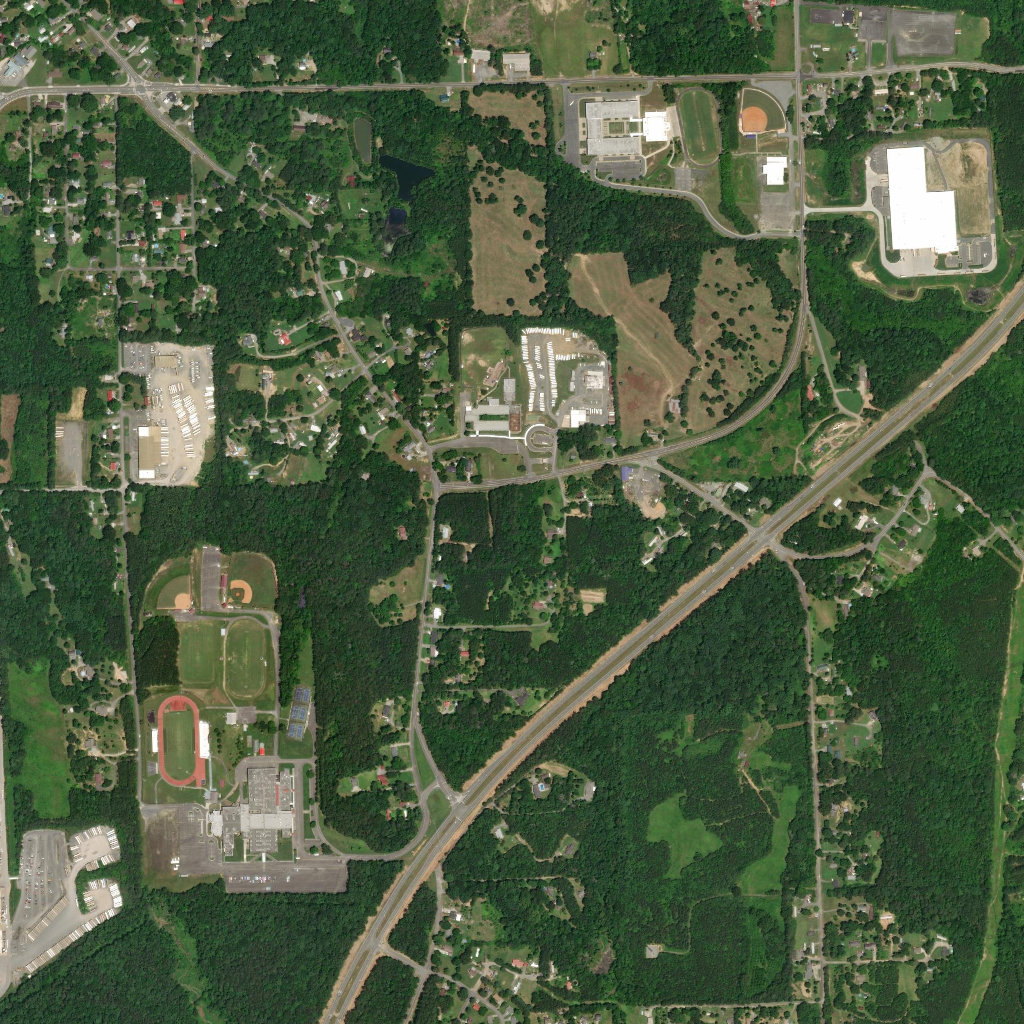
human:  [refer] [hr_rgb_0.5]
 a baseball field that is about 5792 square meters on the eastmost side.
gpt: <box>[[72, 8, 76, 12, 0]]</box>